Field crop: maize
Growth stage: 2
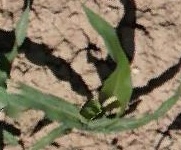
Species: maize